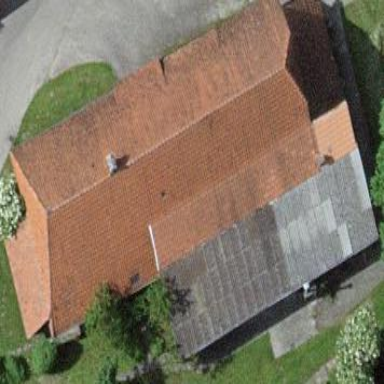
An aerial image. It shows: Farm building.